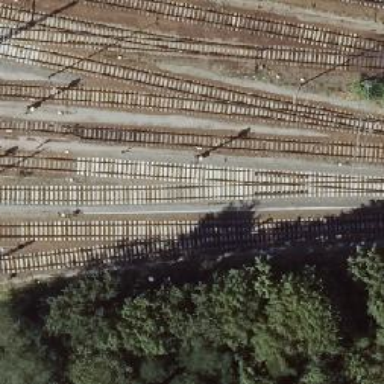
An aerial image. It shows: Railway signal.